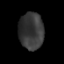
Tissue: prostate
Cell type: T cells
Senescence score: 0.3493
Nuclear area (px): 897
Mean DAPI intensity: 55.509